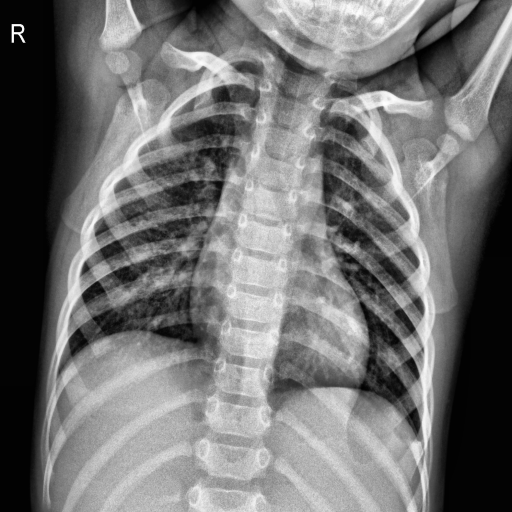
Finding: NORMAL